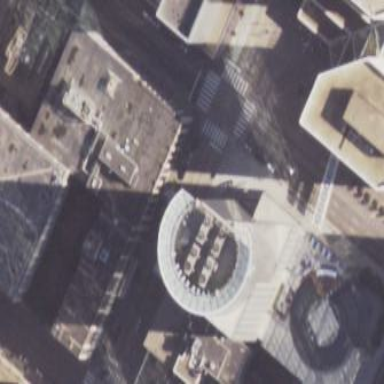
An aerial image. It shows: Building with flat roof.